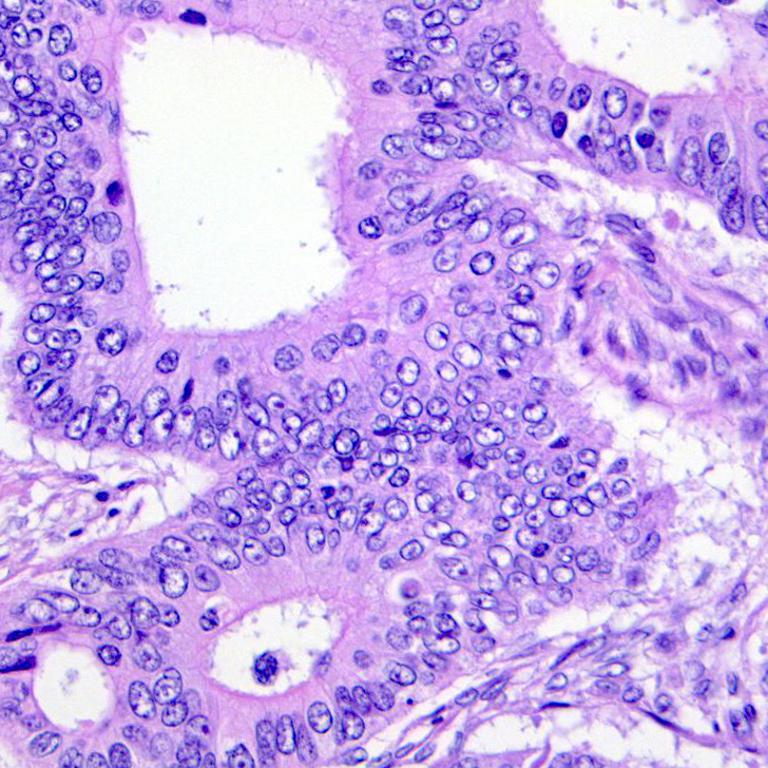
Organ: colon
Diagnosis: adenocarcinomas